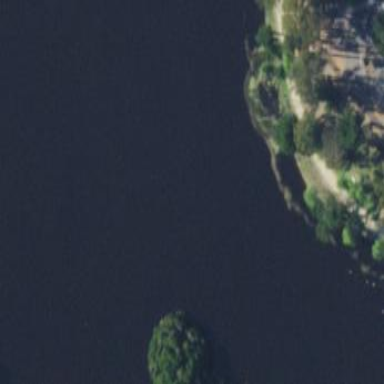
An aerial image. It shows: Serene lake surrounded by nature.